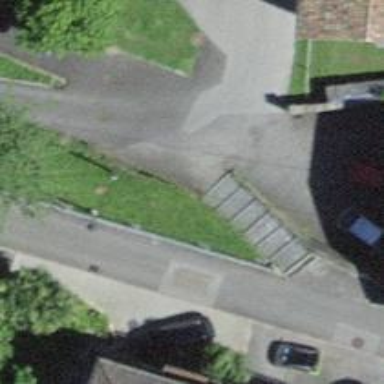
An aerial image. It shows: Road with steps.